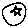
Label: star